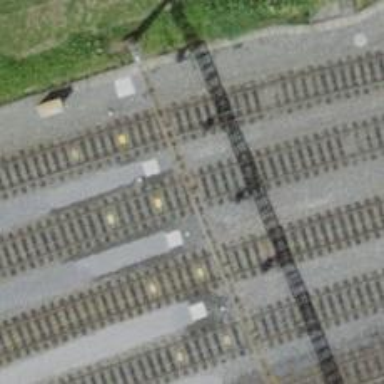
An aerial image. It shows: Railway signal.